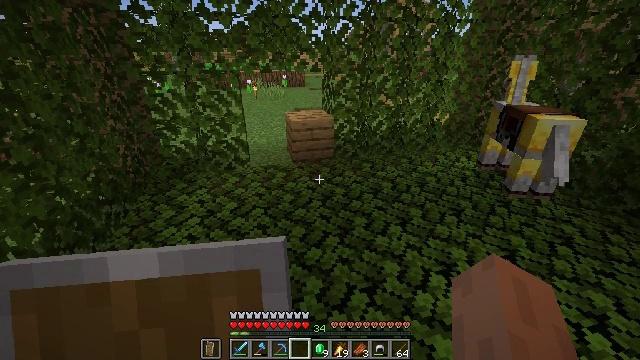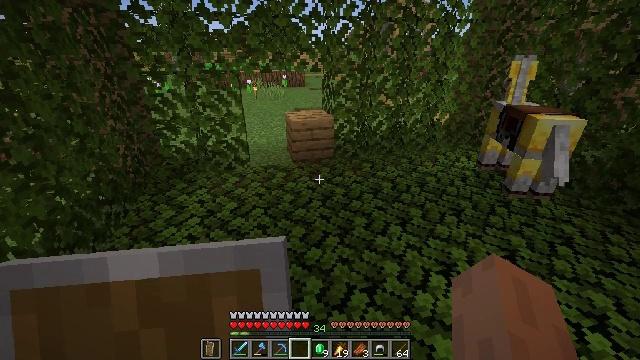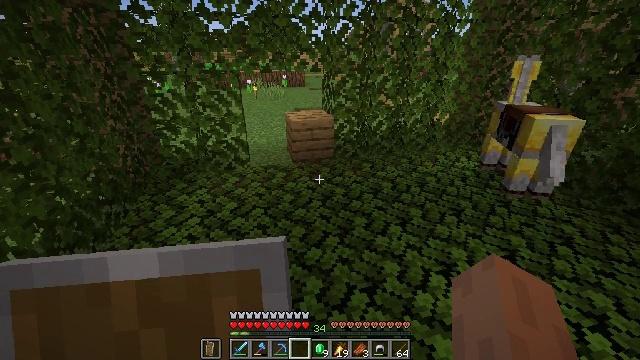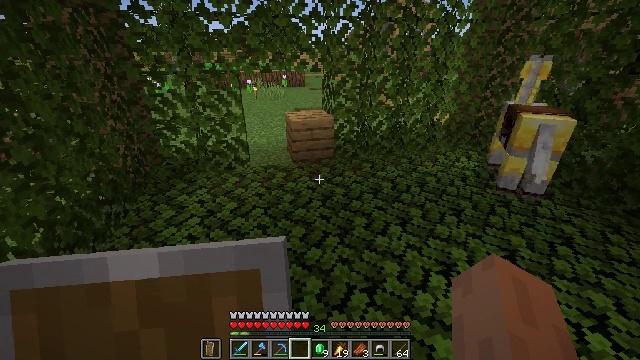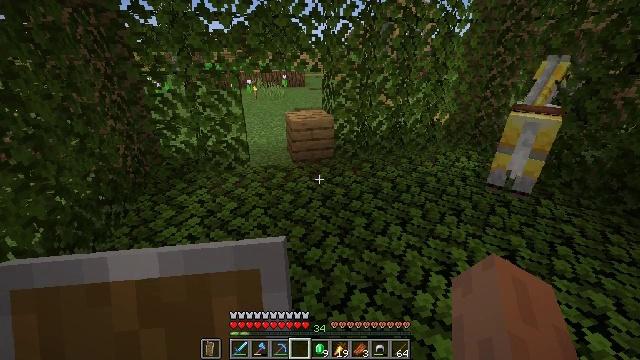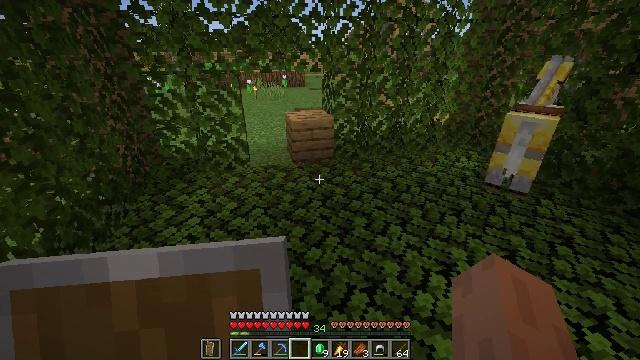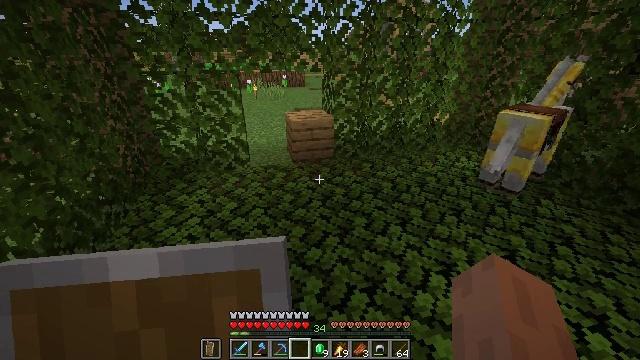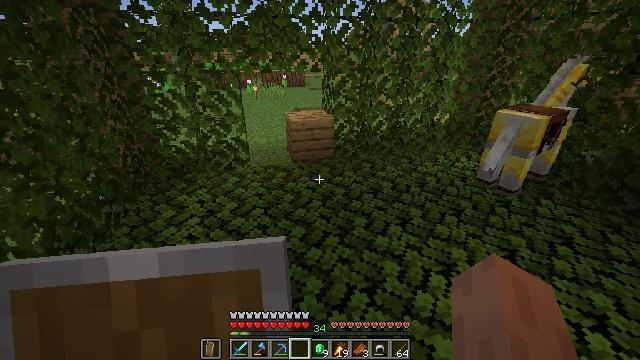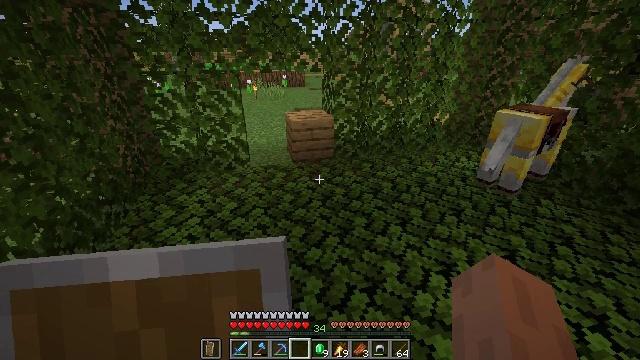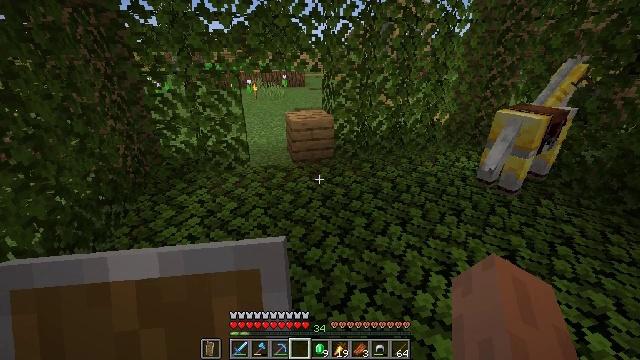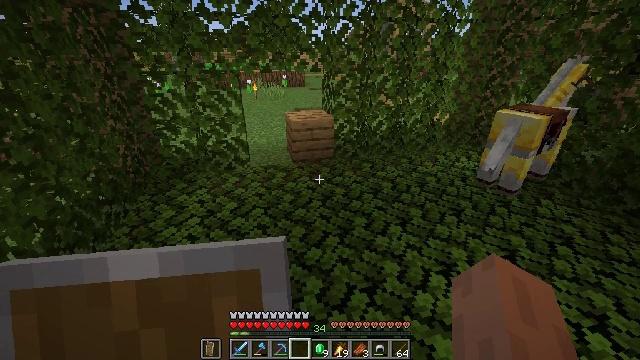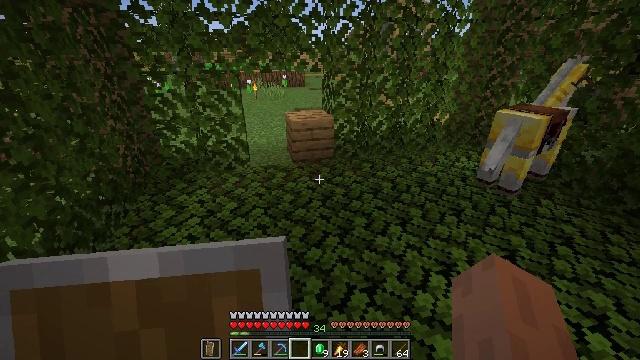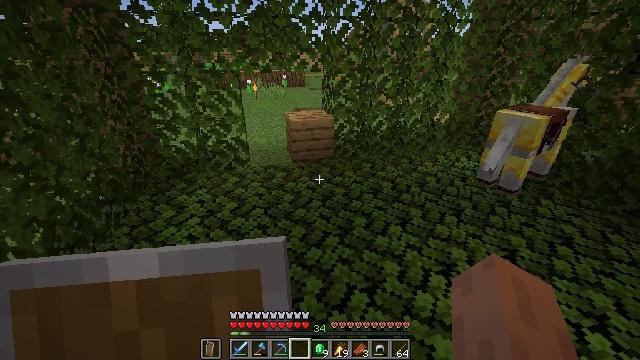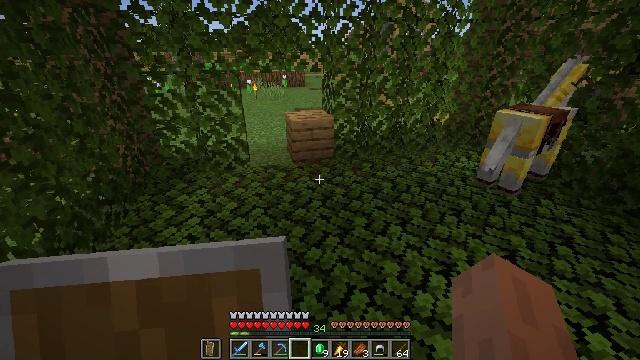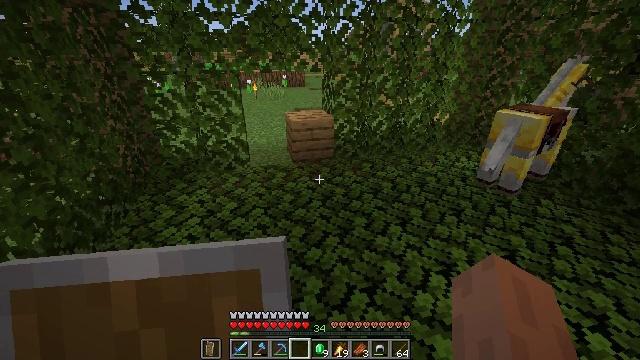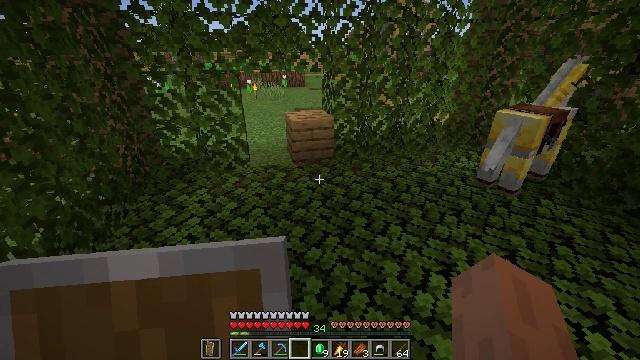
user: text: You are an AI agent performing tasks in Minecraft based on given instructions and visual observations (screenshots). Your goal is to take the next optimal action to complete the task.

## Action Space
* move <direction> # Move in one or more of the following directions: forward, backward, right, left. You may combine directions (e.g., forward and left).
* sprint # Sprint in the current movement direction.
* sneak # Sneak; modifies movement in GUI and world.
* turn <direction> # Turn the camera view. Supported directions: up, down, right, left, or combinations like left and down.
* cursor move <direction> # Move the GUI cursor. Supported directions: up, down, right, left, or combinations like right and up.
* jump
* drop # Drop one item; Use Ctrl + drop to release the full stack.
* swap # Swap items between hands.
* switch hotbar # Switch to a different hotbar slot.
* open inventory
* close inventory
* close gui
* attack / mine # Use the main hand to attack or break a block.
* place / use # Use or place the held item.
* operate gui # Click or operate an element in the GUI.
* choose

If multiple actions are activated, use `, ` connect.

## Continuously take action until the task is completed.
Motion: motion action
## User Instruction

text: Break oak leaves from the trees.
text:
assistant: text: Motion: move forward
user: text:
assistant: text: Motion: move forward
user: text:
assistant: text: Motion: move forward
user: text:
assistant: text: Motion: move forward
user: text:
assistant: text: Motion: move forward
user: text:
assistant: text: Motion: move forward
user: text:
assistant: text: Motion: move forward
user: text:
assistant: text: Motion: move forward
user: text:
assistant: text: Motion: move forward
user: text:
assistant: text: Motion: move forward
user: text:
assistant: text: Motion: move forward
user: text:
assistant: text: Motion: move forward
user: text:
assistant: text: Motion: move forward
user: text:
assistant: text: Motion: move forward
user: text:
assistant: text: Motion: open inventory
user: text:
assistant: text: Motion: open inventory
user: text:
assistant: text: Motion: move forward, open inventory
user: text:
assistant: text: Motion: move forward and move left, open inventory
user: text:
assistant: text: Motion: move forward and move left, jump, open inventory
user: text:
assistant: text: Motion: move forward and move left, jump, open inventory
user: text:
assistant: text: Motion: move forward and move left, jump, open inventory
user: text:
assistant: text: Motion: move forward and move left, jump, open inventory
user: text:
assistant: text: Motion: move forward and move left, jump, open inventory
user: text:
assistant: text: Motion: move forward and move left, jump, open inventory
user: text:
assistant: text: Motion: move forward and move left, open inventory
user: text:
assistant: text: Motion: move forward and move left
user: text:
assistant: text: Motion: move forward and move left
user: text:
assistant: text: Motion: move forward and move left
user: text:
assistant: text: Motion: move forward and move left
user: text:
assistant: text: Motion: move forward